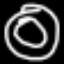
Label: donut